Question: So I noticed when I was debugging that there seems to be a tag that's repeating through my app entitled "BubblePopupHelper" with text: "isShowingBubblePopup : false"
Screenshot of the log

To my knowledge, I'm not using or causing it. Does anyone have an idea of what's going on? The application is the one I'm writing.
Upon further inspection, I did notice that every time I'm updating text (via a TextView) it displays onscreen. If there's a better way of doing so, please let me know.
Thanks!
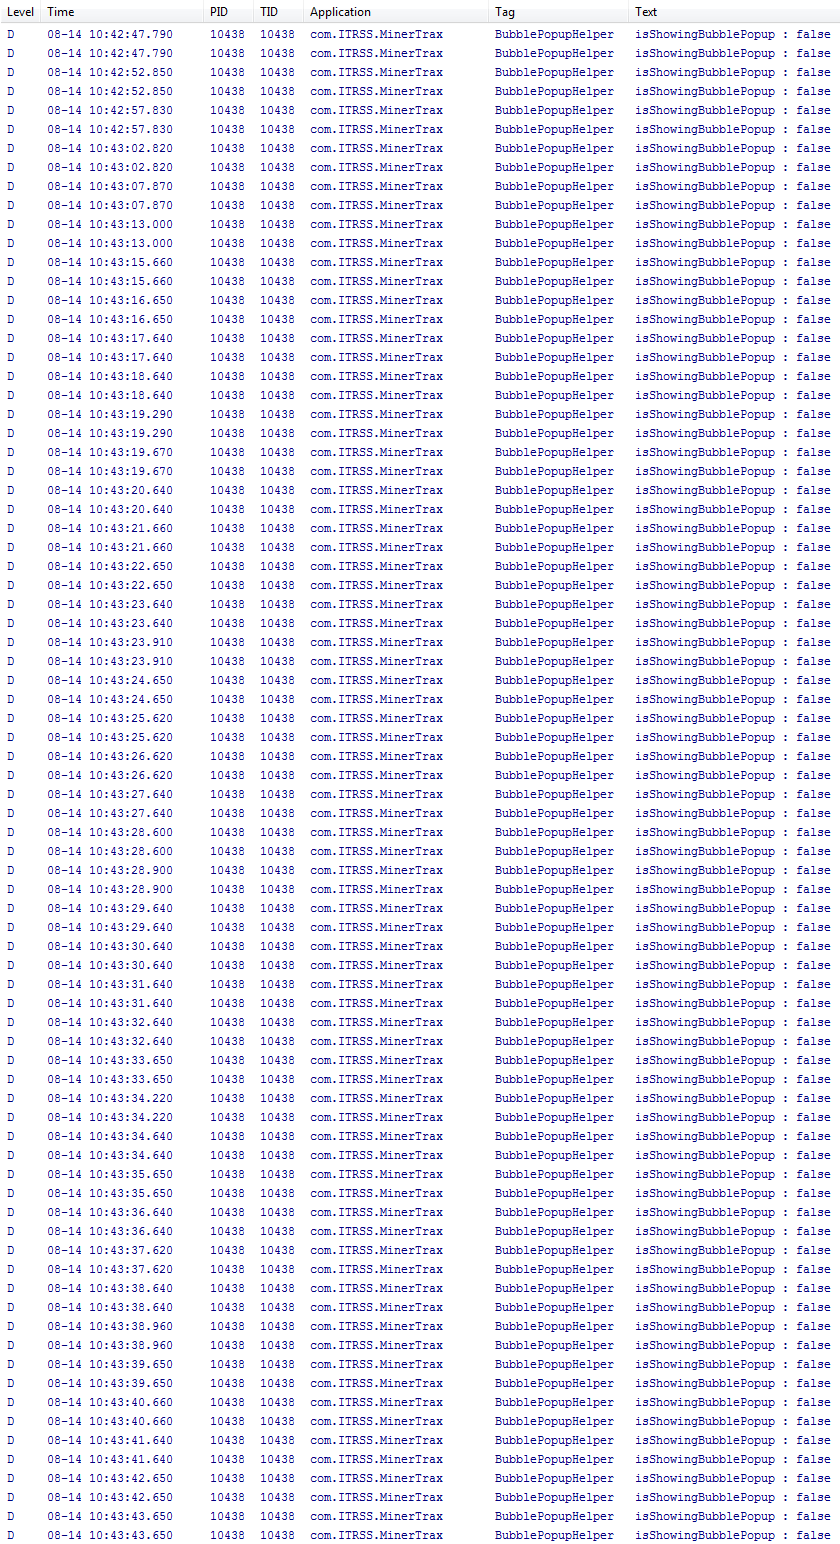
Answer: The message seems to be logged by some SDK libraries whenever setText is called in a TextView. I get it in Android Studio developing with min API 14.
One interim solution till Google removes it would be using the filtering feature of Android Studio by writing a RegEx that only includes your log messages. For example if I have all my tags start with 'Braim' then 'Braim.*' can be used